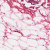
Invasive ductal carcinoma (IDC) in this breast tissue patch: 0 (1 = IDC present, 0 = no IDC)